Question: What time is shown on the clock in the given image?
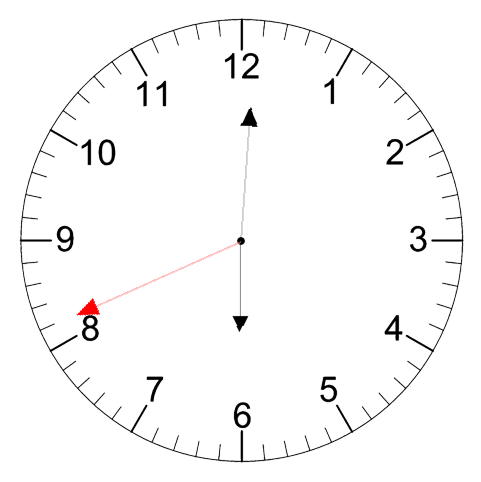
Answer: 06:00:41